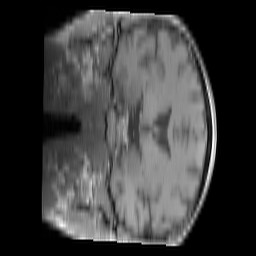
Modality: T1w
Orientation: coronal
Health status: ill
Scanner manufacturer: siemens
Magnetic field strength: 3 T
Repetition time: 0.4 s
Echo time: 0.00272 s